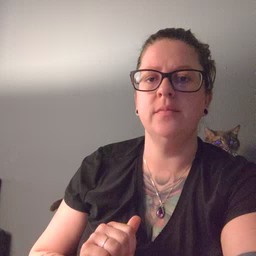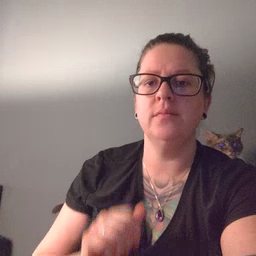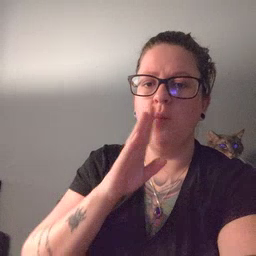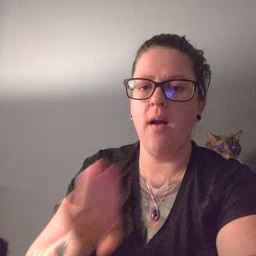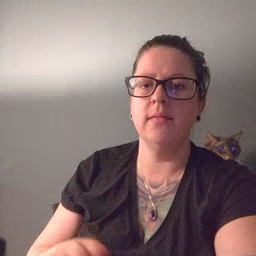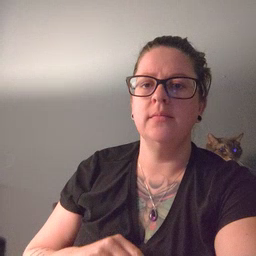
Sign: quiet